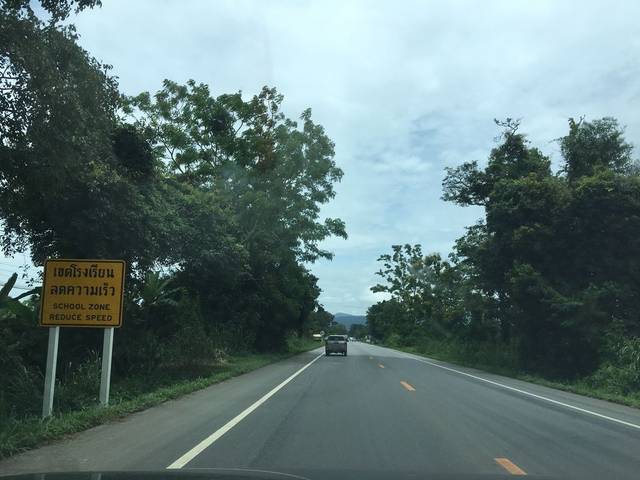
Region: Thailand
Coordinates: 19.746, 99.7